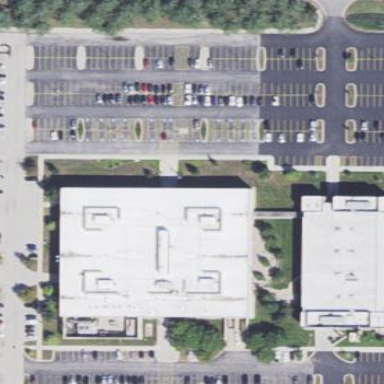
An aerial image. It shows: Office building.